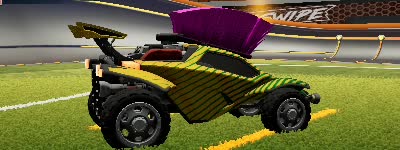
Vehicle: octane